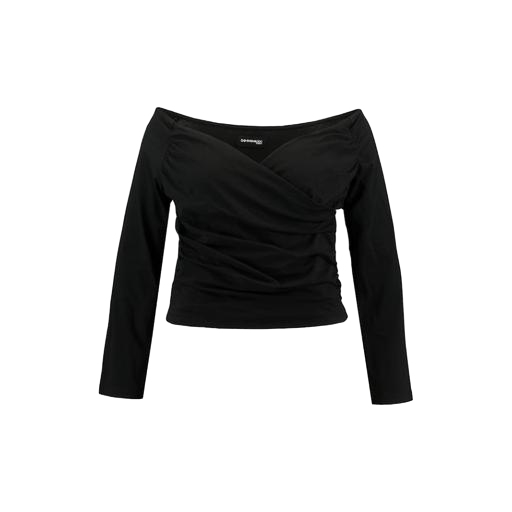
front long sleeve bardot, black long-sleeve side-ruched top, black three-quarter-sleeve top only macy, white background